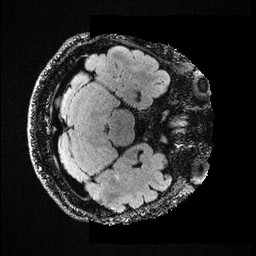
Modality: FLAIR
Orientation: axial
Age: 39
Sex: male
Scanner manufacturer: ge
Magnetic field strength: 3 T
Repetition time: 4.802 s
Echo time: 0.1157 s